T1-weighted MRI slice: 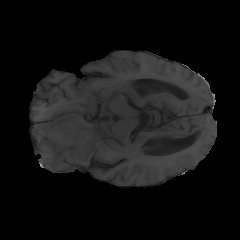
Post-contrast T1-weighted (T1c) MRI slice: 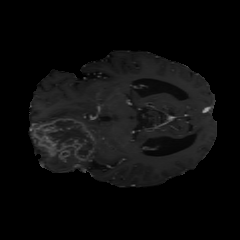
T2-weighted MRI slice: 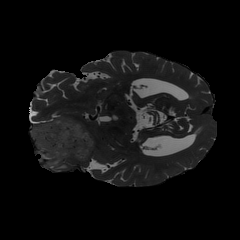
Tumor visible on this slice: yes